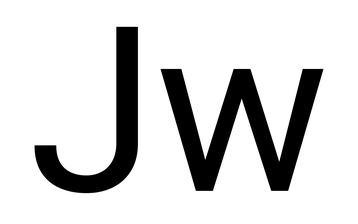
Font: Roboto_Regular